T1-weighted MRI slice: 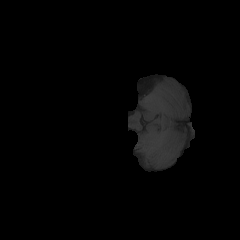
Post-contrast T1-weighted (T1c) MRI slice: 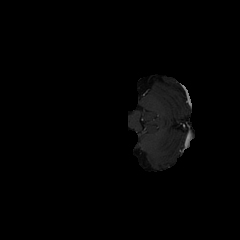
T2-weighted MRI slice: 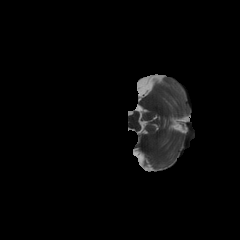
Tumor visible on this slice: no